Question: Why is the memory address of message.pmessage the same before and after the constructor is called? Shouldn't the memory address of message.pmessage be different if it was allocated with new? I'm confused.
'''
CMessage operator+(const CMessage& aMess) const
{
cout << "Add operator function called." << endl;
size_t len = strlen(pmessage) + strlen(aMess.pmessage) + 1;
CMessage message;
//
cout << &message.pmessage << endl;
cout << message.pmessage << endl;
message.pmessage = new char[len];
message.test = new char[len];
cout << &message.pmessage << endl;
//
strcpy_s(message.pmessage, len, pmessage);
strcat_s(message.pmessage, len, aMess.pmessage);
return message;
}
'''
'''
CMessage(const char* text = "Default message")
{
cout << "Constructor called." << endl;
pmessage = new char[strlen(text) + 1]; // Allocate space for text
strcpy_s(pmessage, strlen(text)+1, text); // Copy text to new memory
}
'''

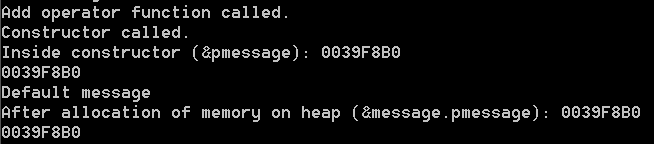
Answer: you are printing the address of a pointer inside one object, of course it is always going to be the same. To print out of the address that pointer is pointing to, you can try this
'''
cout << static_cast<void*>(message.pmessage) << endl;
'''
you need 'static_cast<void*>' because you want to avoid printing the c string.